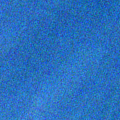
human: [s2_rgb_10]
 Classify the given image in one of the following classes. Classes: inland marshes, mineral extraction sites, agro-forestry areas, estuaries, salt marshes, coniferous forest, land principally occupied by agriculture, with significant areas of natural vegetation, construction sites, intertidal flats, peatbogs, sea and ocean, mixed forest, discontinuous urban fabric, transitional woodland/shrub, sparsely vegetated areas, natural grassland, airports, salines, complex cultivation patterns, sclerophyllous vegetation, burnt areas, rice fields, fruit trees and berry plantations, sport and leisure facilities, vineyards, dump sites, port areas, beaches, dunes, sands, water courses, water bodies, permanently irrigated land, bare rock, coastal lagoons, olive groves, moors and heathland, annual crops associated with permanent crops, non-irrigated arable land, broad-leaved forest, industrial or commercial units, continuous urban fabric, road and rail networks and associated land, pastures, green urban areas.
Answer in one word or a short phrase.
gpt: sea and ocean